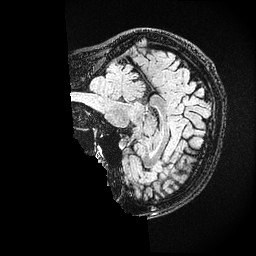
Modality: FLAIR
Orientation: sagittal
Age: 30
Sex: female
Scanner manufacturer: ge
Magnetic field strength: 3 T
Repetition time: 4.802 s
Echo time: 0.1171 s